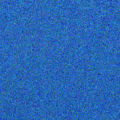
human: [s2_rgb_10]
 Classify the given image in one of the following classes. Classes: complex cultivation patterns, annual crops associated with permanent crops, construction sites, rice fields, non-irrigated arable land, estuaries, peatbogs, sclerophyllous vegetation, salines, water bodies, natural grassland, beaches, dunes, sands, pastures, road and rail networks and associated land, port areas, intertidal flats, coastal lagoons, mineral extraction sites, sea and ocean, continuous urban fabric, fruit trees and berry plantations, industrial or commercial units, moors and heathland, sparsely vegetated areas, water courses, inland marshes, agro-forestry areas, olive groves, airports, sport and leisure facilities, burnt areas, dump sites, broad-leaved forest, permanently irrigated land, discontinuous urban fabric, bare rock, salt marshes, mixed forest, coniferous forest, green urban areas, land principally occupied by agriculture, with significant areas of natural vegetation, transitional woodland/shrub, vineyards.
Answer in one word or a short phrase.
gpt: sea and ocean